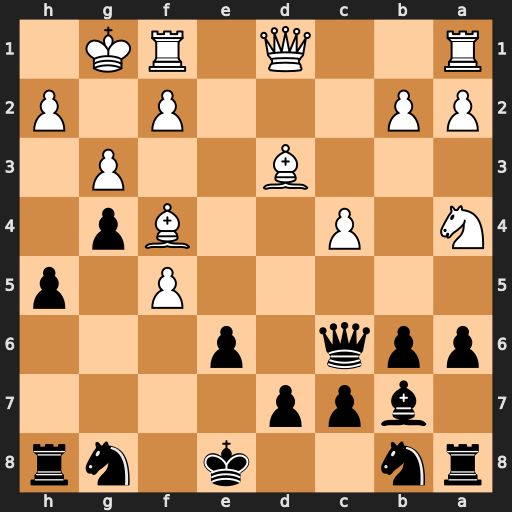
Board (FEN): rn2k1nr/1bpp4/ppq1p3/5P1p/N1P2Bp1/3B2P1/PP3P1P/R2Q1RK1
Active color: b
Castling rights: kq
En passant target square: -
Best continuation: Qh1#